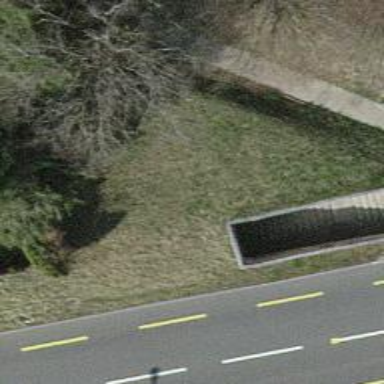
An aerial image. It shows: Retaining wall.